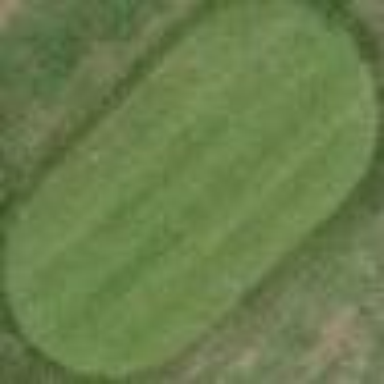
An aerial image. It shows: Grassy area designated as golf tee.